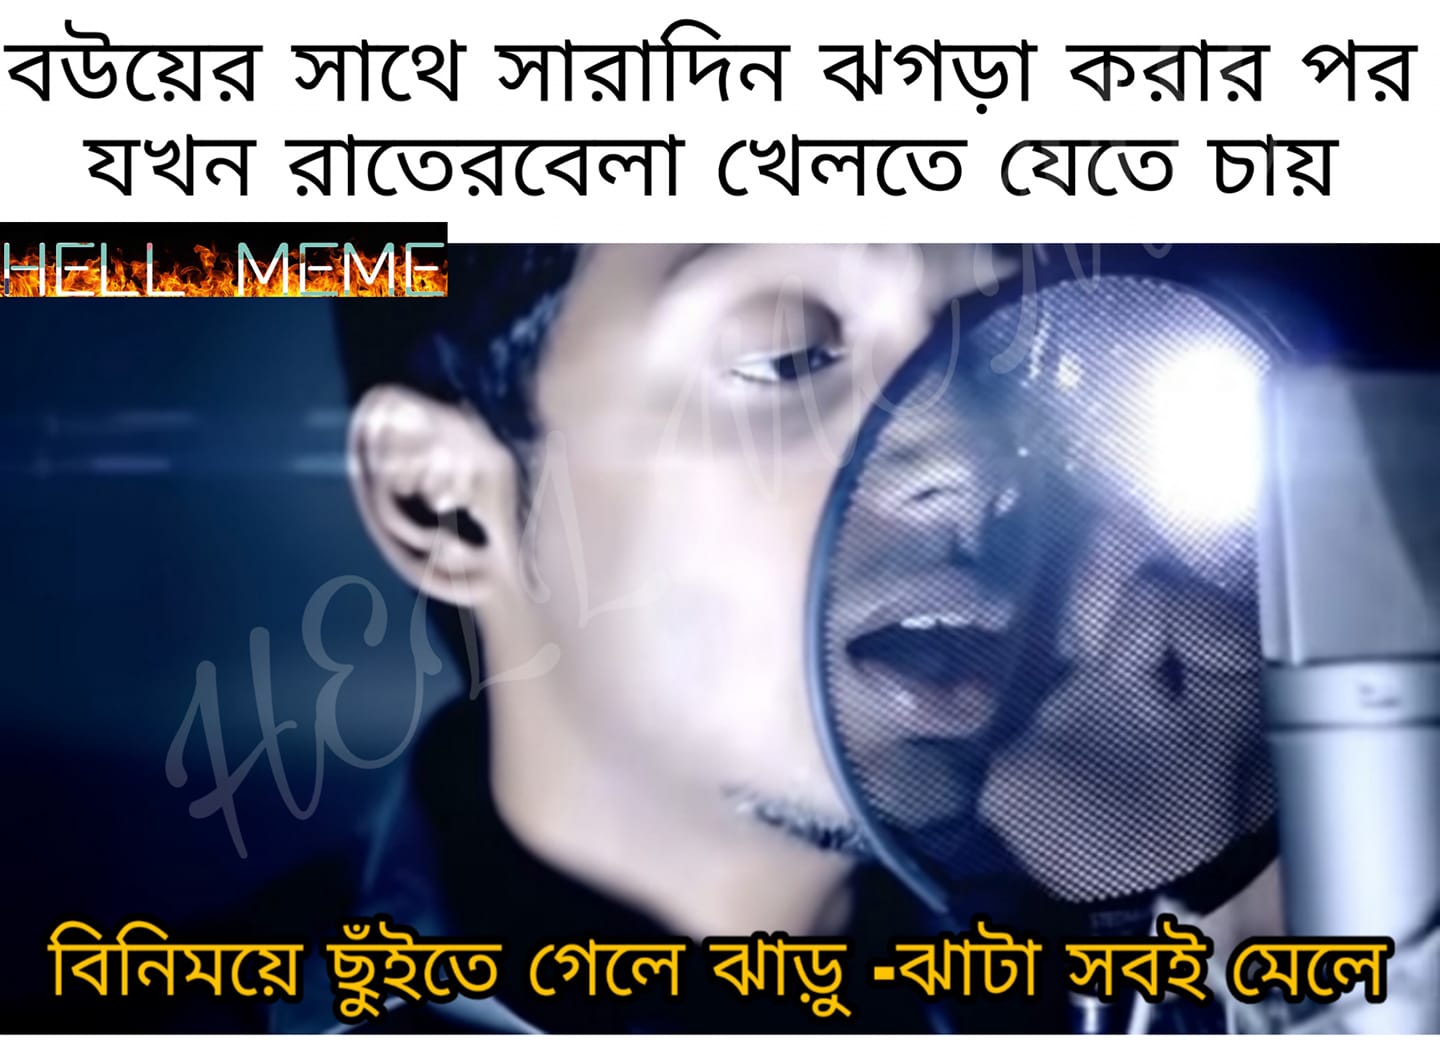
Caption: বউয়ের সাথে সারাদিন ঝগড়া করার পর যখন রাতের বেলা খেলতে যেতে চায়  বিনিময়ে ছুঁইতে গেলে ঝাড়ু-ঝাটা সবই মেলে
Label: non-hate